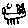
Label: cat